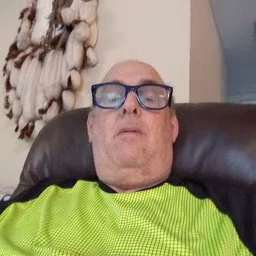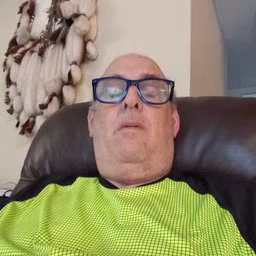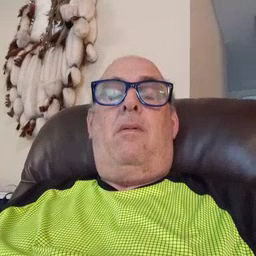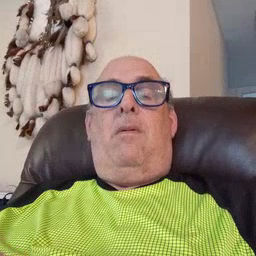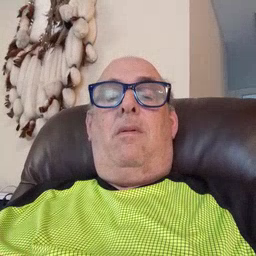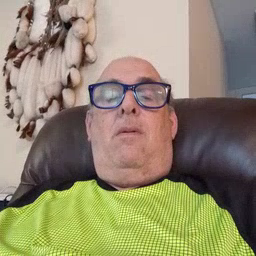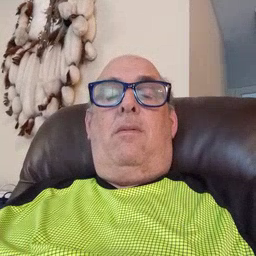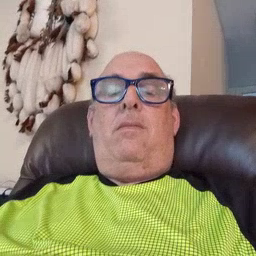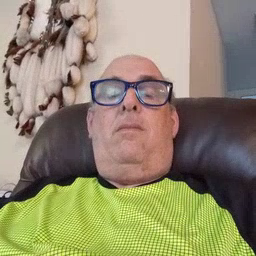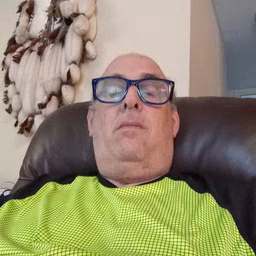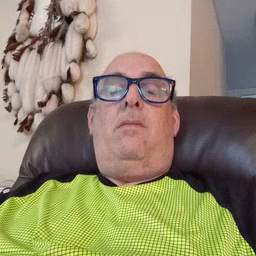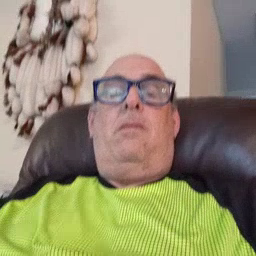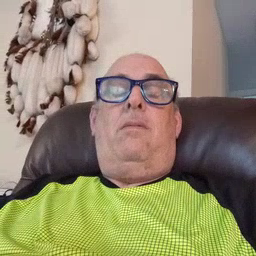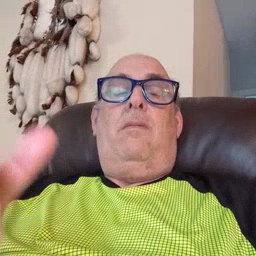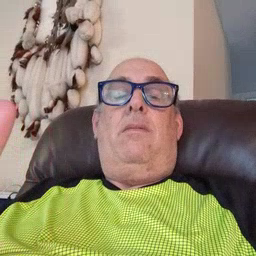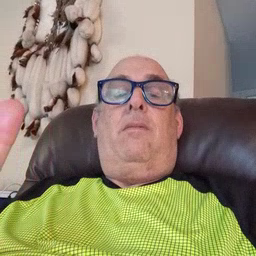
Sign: backyard